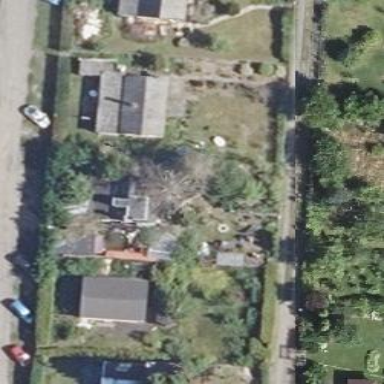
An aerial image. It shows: Plot in the allotments.